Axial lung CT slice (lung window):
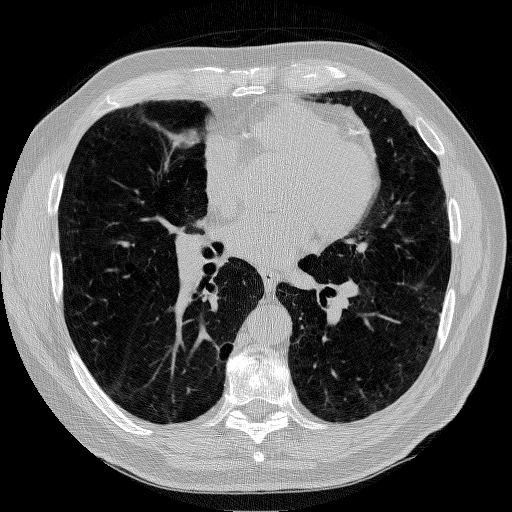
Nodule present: no